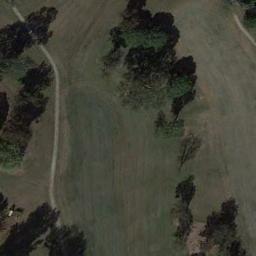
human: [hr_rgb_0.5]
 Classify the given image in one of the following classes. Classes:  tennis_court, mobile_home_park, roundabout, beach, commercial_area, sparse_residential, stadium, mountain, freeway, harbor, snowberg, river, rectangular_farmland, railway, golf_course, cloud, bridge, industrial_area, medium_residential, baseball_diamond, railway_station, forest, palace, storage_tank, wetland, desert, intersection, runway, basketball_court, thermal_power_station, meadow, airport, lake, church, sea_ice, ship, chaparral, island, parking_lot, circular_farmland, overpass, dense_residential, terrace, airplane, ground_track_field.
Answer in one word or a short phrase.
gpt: golf_course